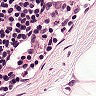
Metastatic tissue present: no